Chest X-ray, AP view. Patient: 40 years old, sex M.
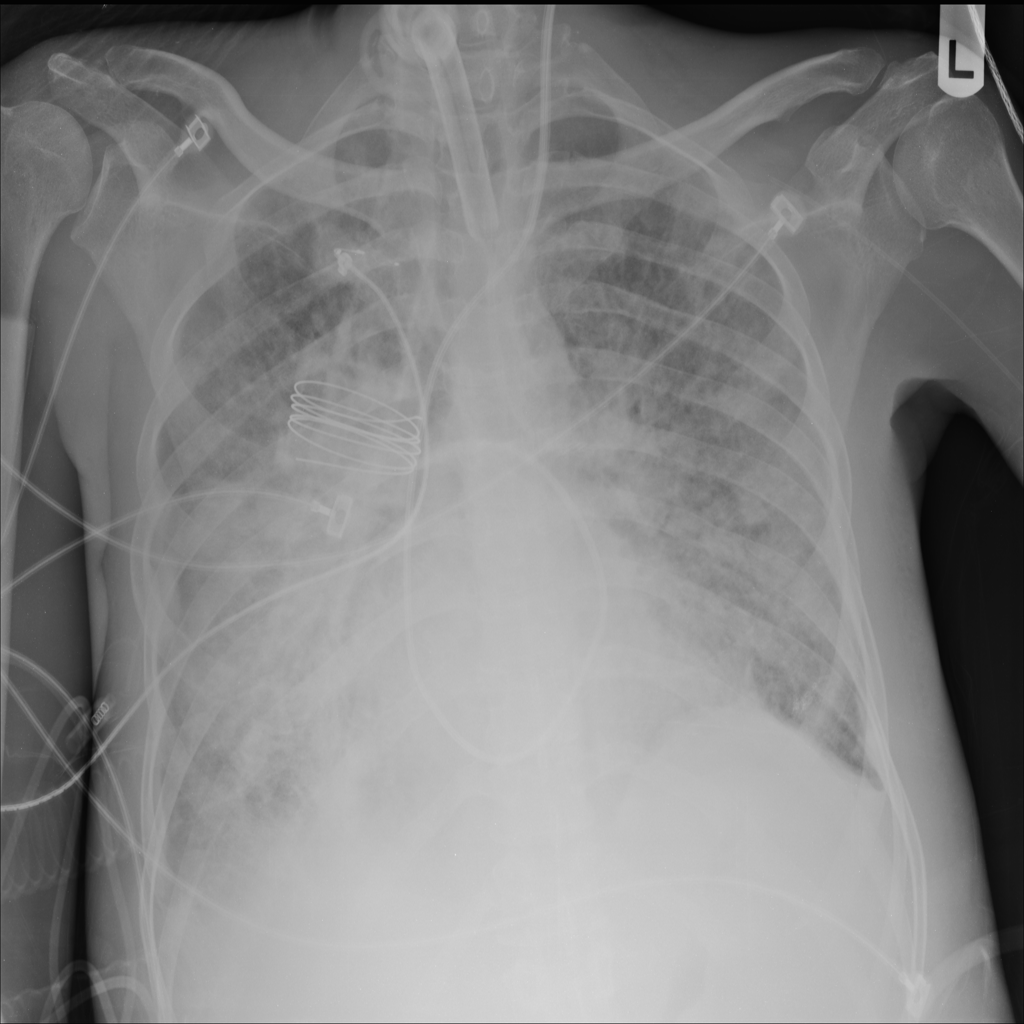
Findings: No Finding